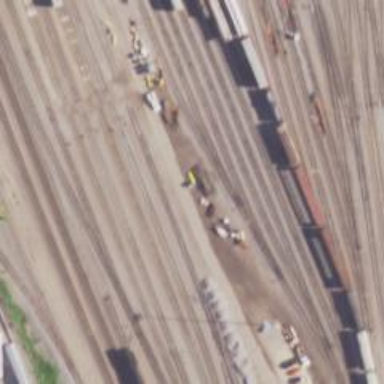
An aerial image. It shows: Railway yard.